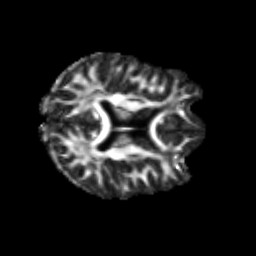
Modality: FA
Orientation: axial
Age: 29
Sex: male
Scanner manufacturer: siemens
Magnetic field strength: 3 T
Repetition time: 3.5 s
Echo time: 0.125 s